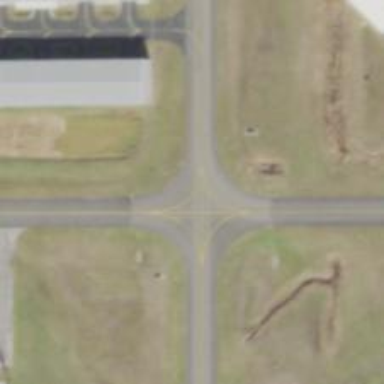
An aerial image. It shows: View of taxiway at the airport.